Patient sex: M
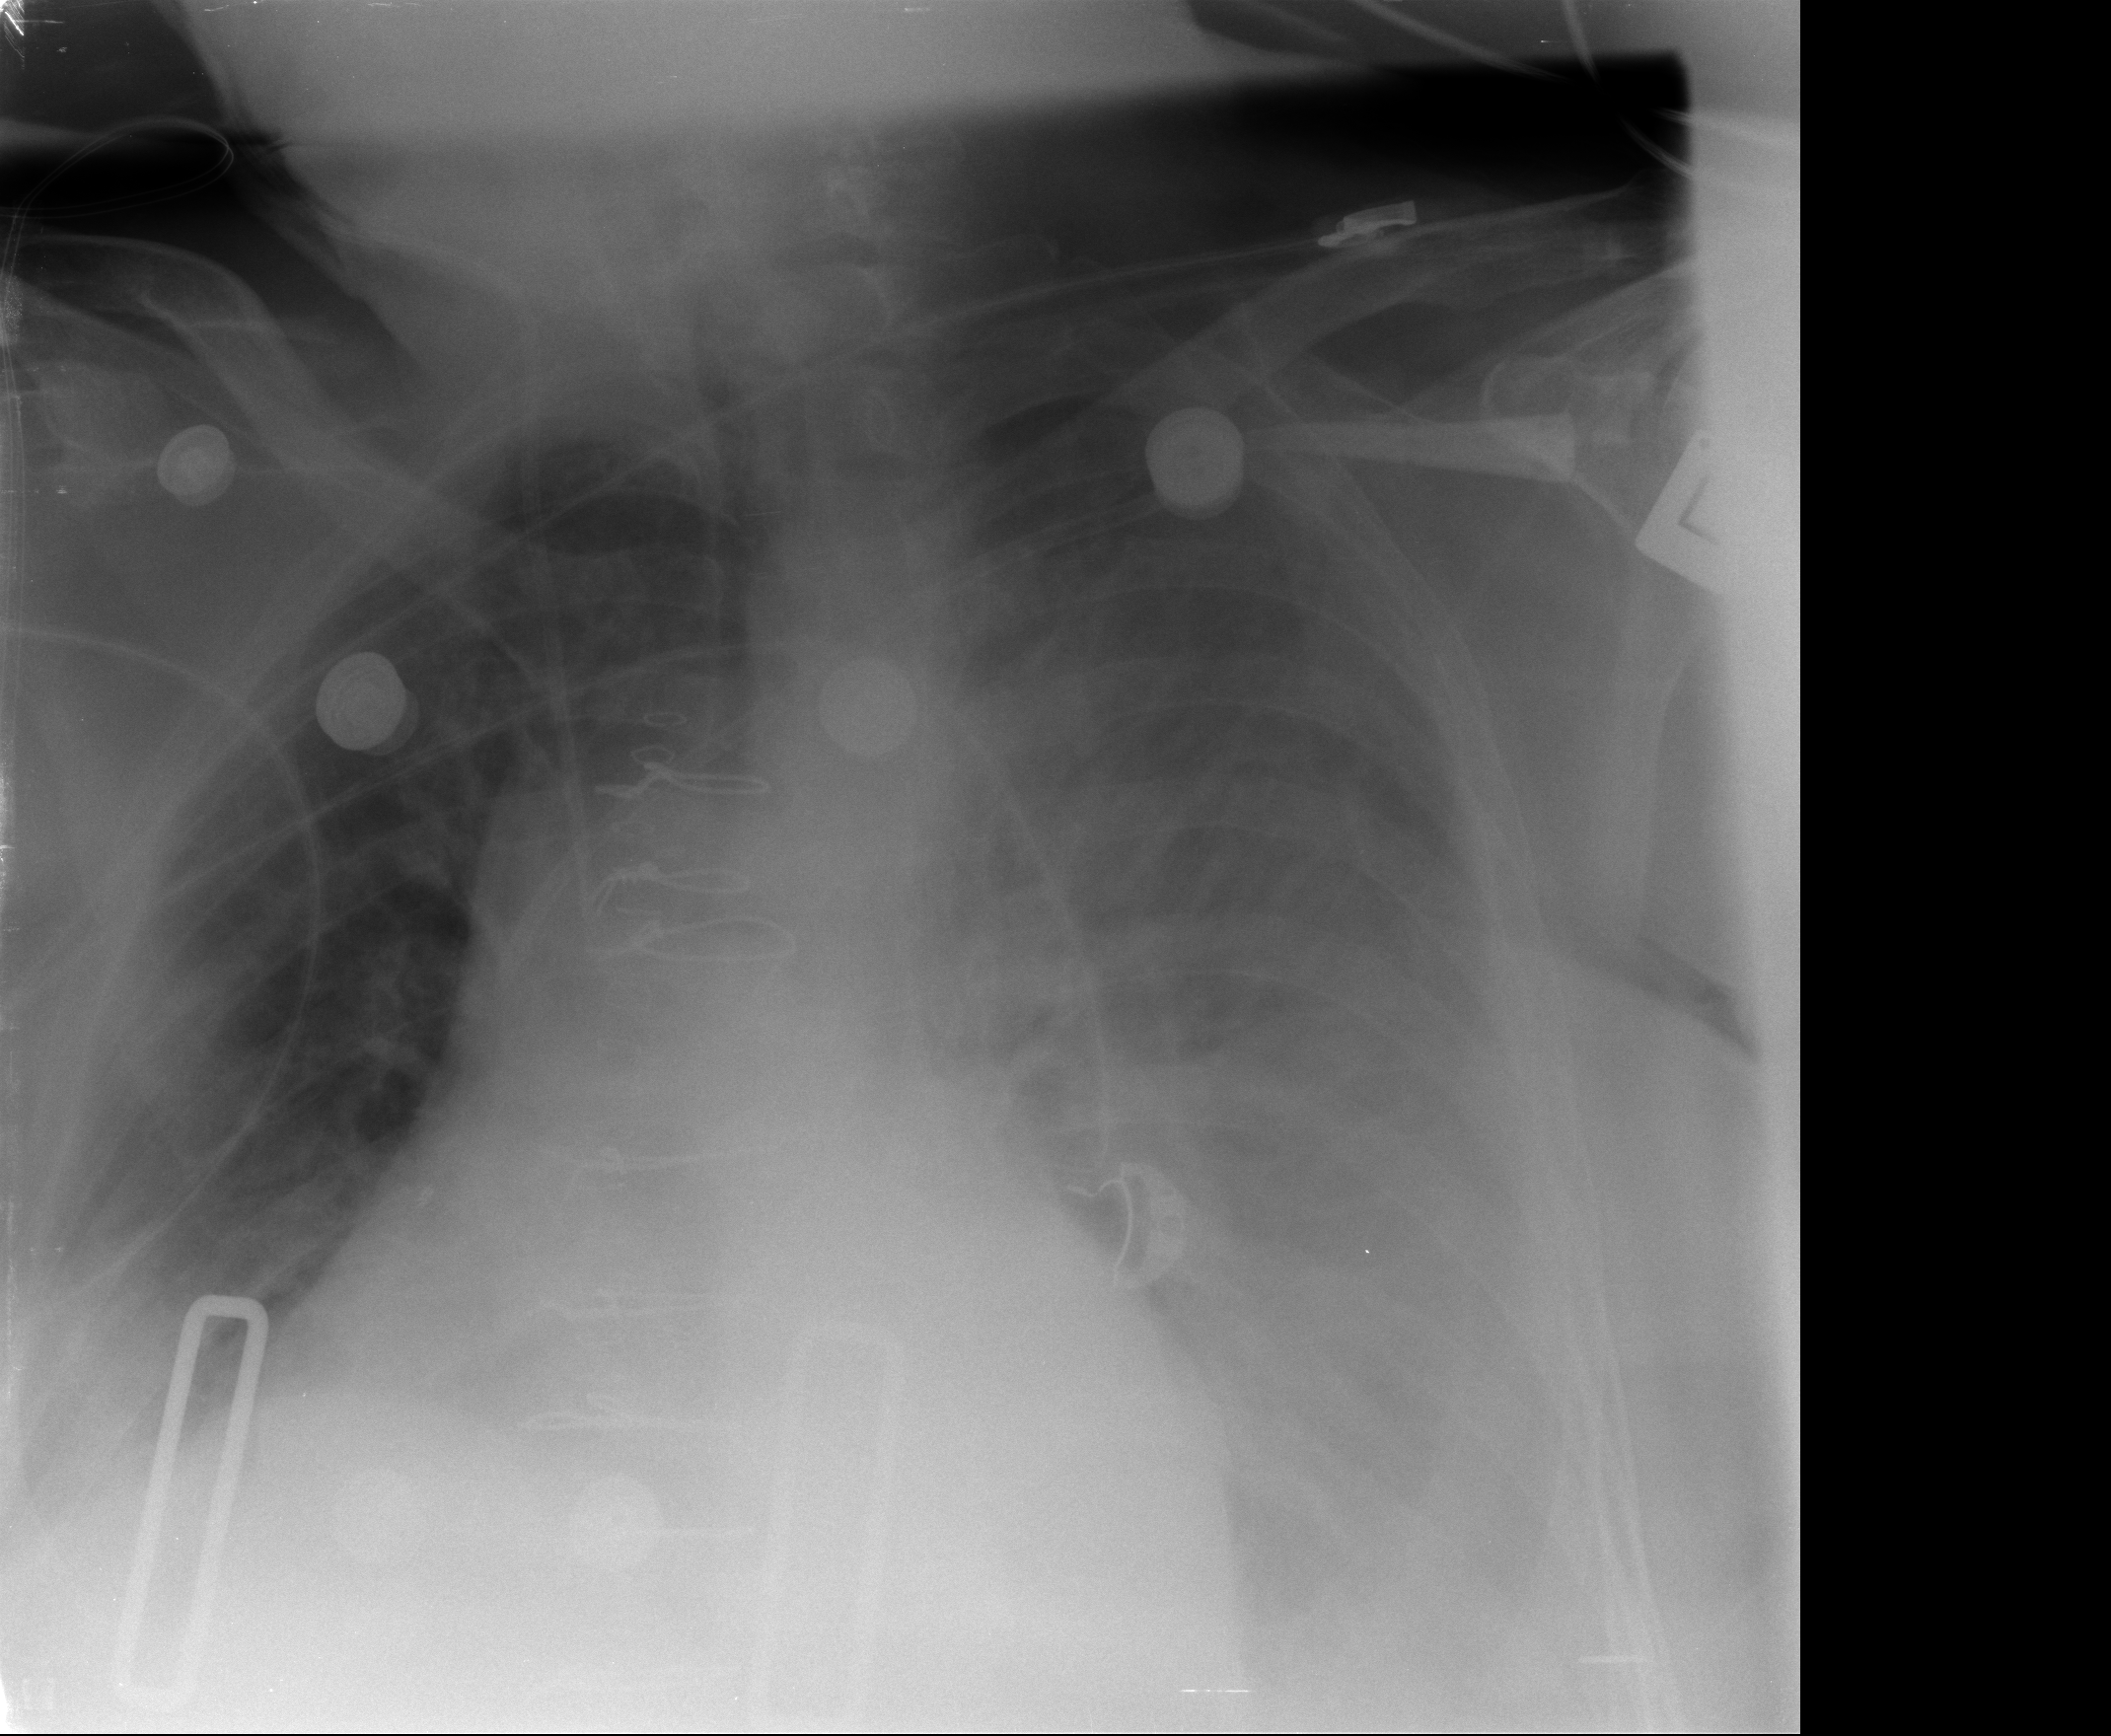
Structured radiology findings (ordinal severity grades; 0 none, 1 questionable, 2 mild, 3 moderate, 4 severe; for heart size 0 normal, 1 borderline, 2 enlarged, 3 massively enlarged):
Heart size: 1
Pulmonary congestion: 2
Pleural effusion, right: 2
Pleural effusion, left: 3
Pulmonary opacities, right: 0
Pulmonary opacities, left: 0
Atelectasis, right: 2
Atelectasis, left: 3